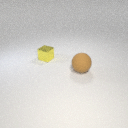
small yellow metal cube behind large brown rubber sphere